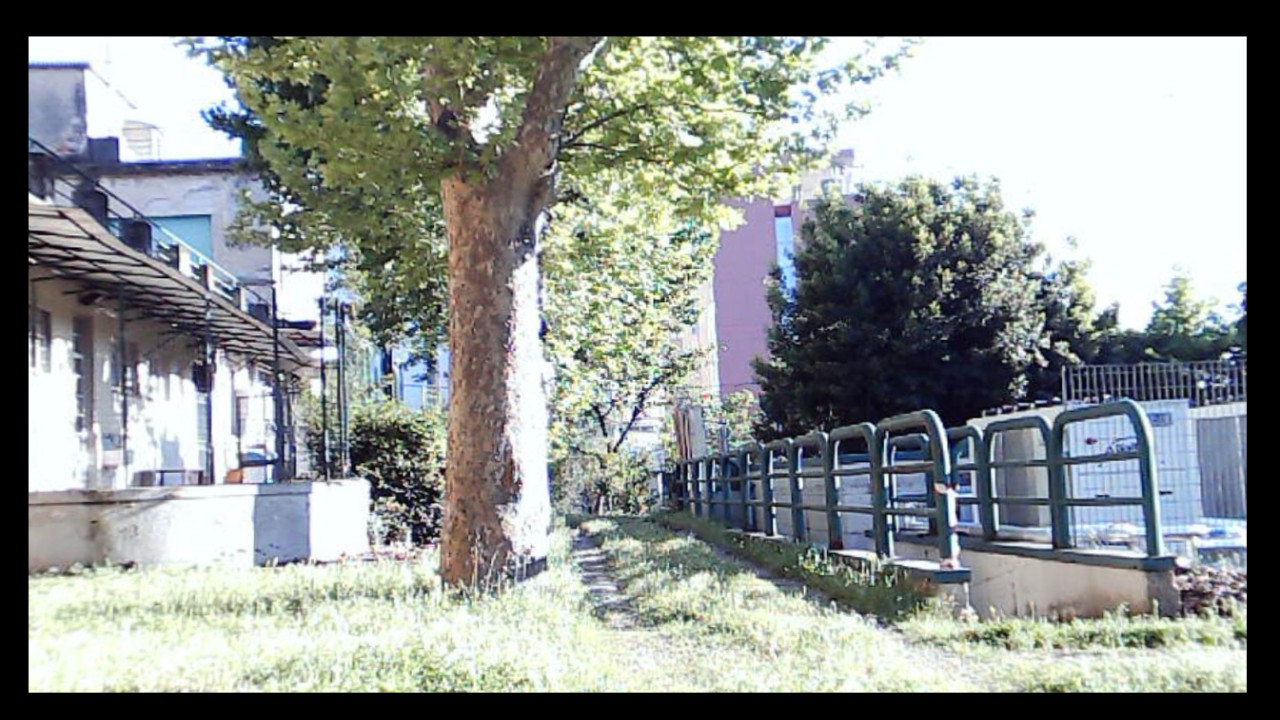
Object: Betafpv air75